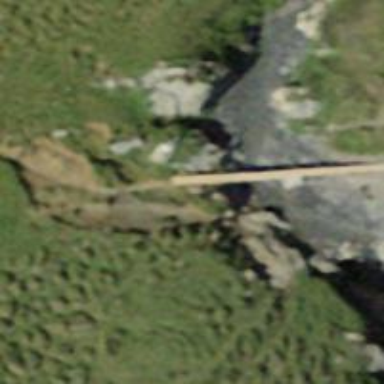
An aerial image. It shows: Gravel path on bridge with grade2 tracktype.